Field crop: tomato
Growth stage: 2
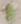
Species: solanum